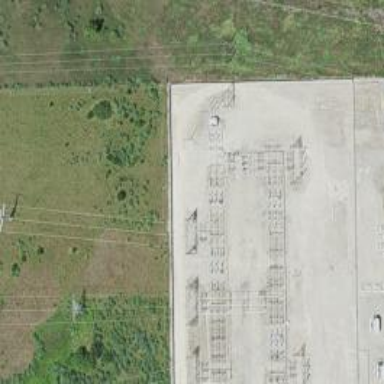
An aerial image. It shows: Switch for power supply.